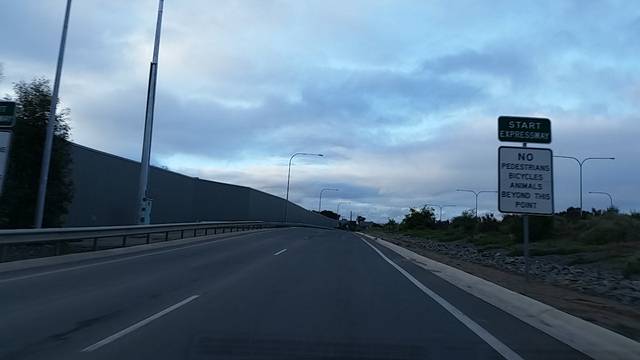
Region: Australia
Coordinates: -35.105, 138.51